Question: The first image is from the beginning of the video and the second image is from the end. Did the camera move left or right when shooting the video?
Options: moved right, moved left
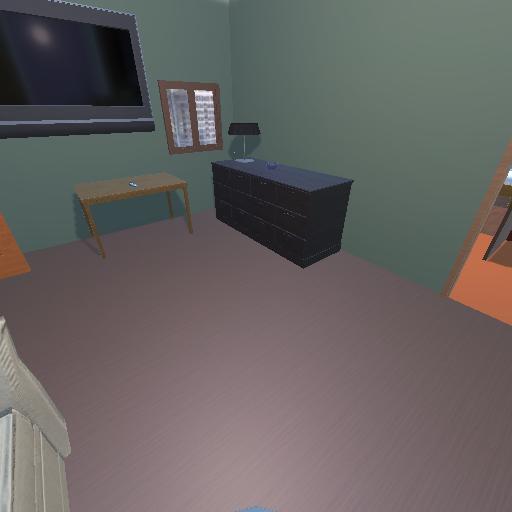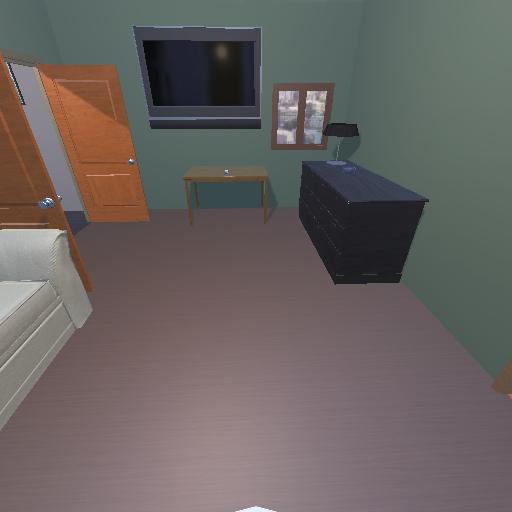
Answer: moved right